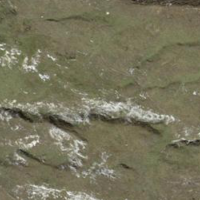
EUNIS habitat code: 26
Species observed at this site:
Arnica montana